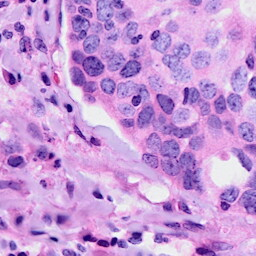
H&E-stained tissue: Breast